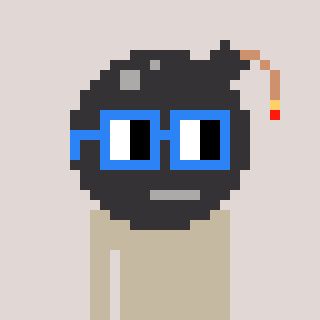
a pixel art character with square blue glasses, a bomb-shaped head and a foggrey-colored body on a warm background